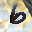
Label: 6